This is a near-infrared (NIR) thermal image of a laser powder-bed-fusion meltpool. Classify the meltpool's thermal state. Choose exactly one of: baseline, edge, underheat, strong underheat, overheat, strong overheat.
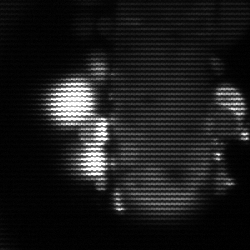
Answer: strong underheat